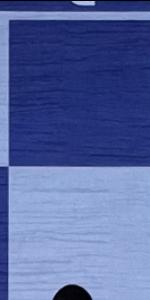
Label: Empty